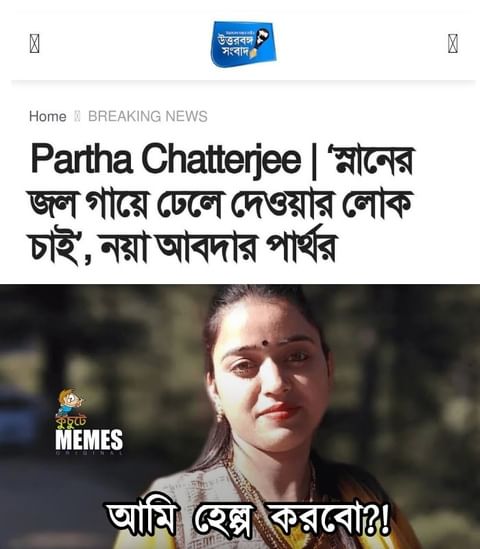
Text: স্নানের জল গায়ে ঢেলে দেওয়ার লোক চাই' , নয়া আবদার পার্থর আমি হেল্প করবো?!
Label: Hate
Hate category: Political
Targeted group: Organization